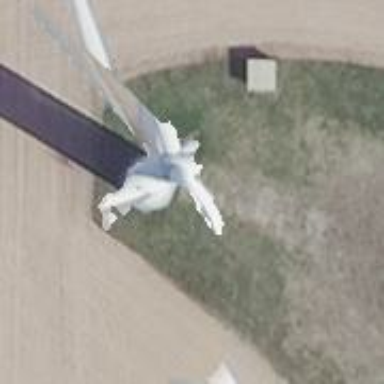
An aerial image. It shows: Wind generator powered by horizontal axis wind turbine.